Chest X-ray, PA view. Patient: 50 years old, sex F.
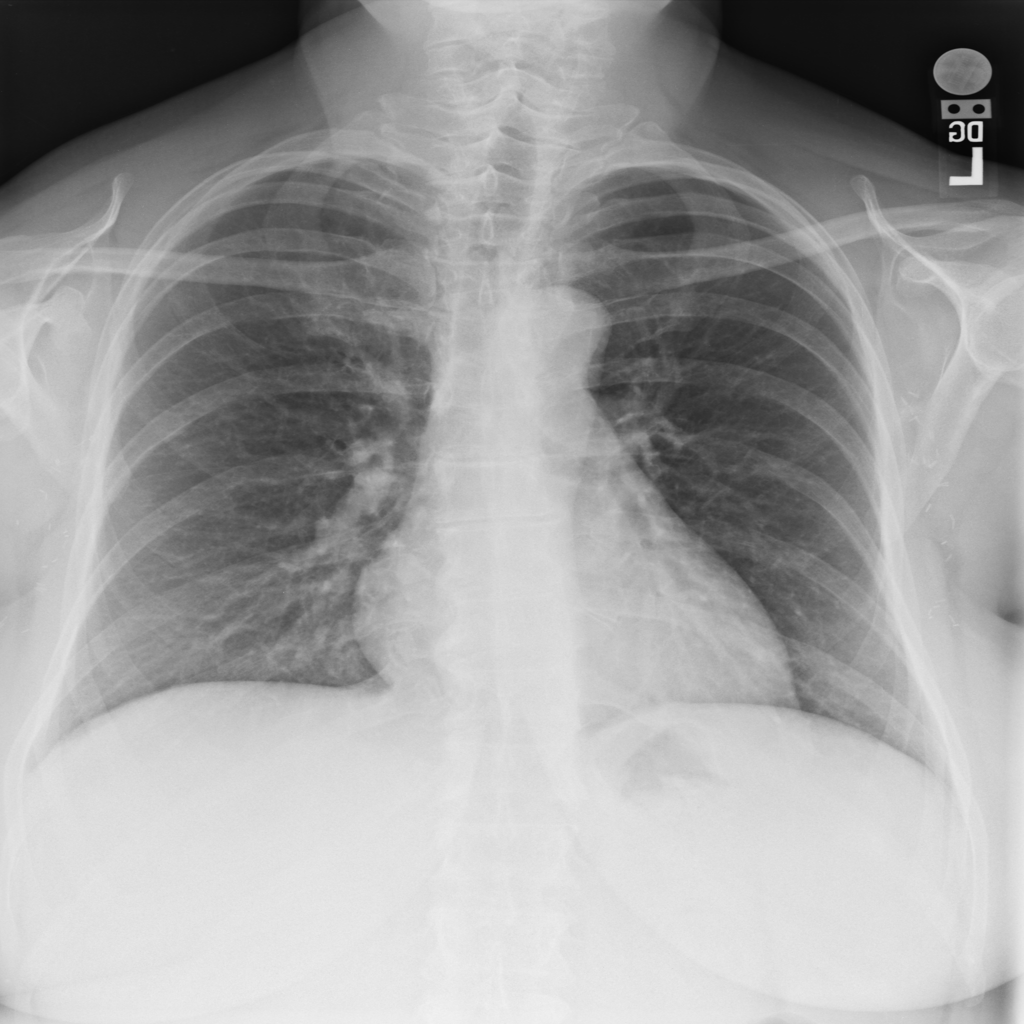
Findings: No Finding